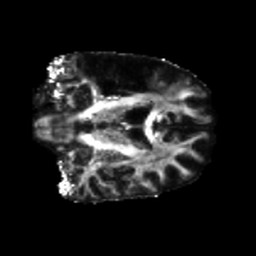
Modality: FA
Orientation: coronal
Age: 56
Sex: male
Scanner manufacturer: siemens
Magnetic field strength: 3 T
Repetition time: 5.25 s
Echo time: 0.08 s